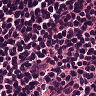
Metastatic tissue present: no